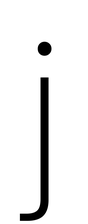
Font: Poppins-ExtraLight